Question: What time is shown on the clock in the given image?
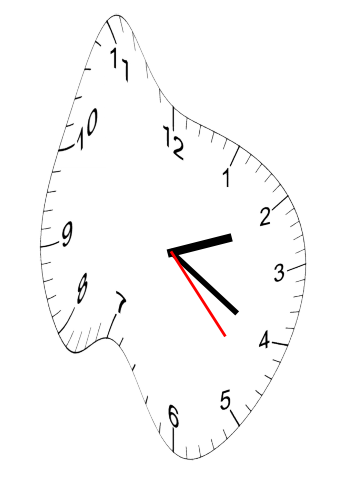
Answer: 02:20:23